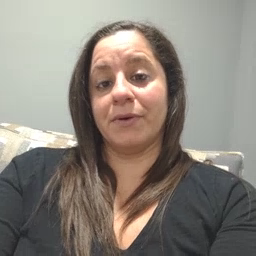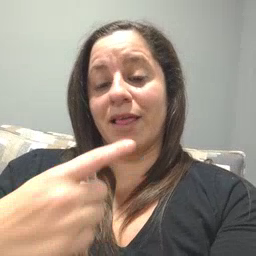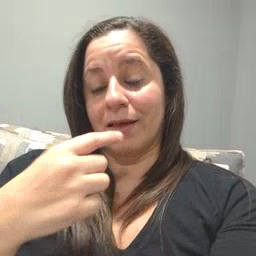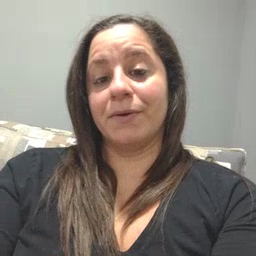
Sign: tongue